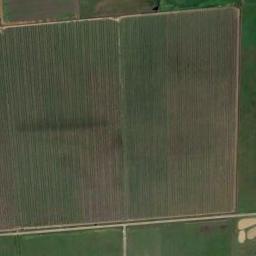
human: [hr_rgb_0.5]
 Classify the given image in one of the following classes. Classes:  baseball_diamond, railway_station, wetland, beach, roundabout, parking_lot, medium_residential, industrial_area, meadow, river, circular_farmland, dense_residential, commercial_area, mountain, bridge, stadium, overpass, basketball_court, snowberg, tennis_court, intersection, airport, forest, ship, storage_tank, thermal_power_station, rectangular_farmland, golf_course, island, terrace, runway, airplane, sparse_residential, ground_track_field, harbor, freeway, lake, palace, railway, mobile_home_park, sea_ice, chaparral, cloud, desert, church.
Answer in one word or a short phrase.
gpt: rectangular_farmland